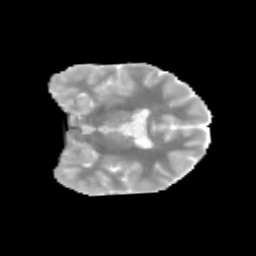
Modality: MD
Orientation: coronal
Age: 12
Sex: male
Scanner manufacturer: siemens
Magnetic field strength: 3 T
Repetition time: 3.8 s
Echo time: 0.07 s